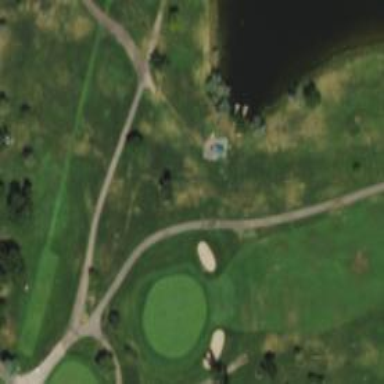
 specifically golf cart path with grade1 tracktype."